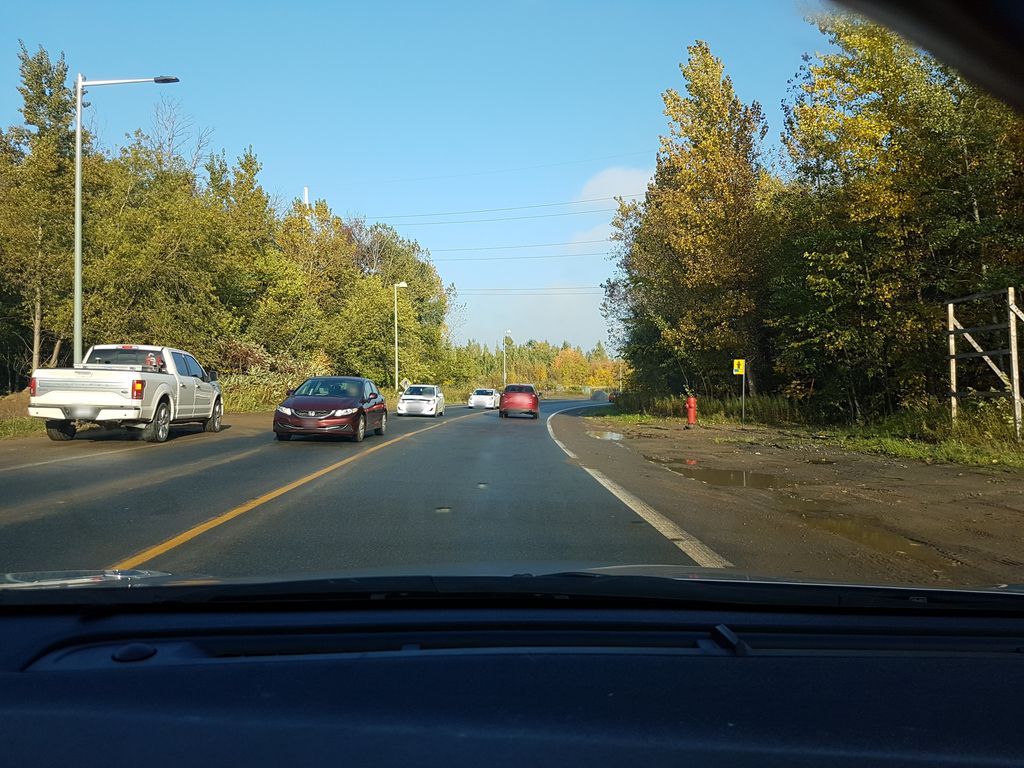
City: quebec_city